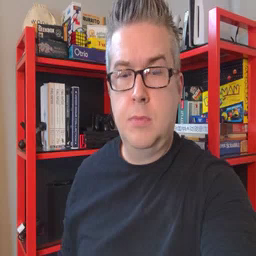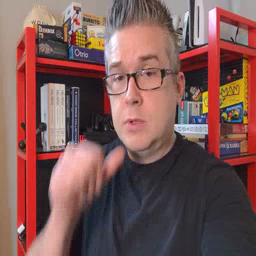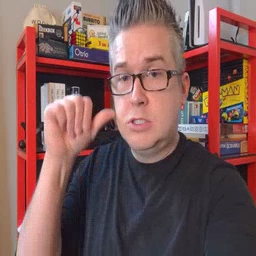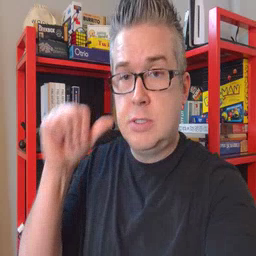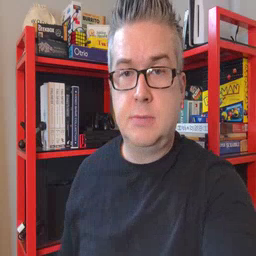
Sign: yesterday